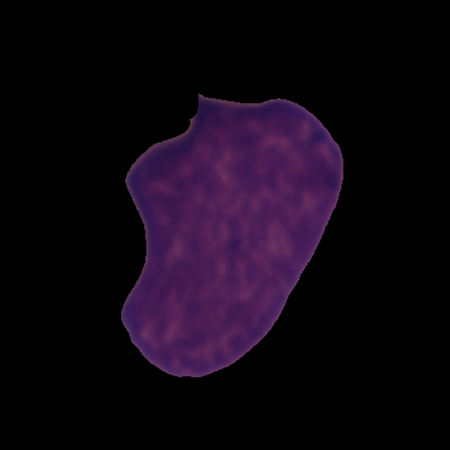
Label: cancer